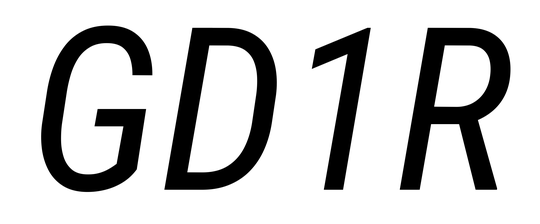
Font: Roboto-Italic_Condensed_Italic